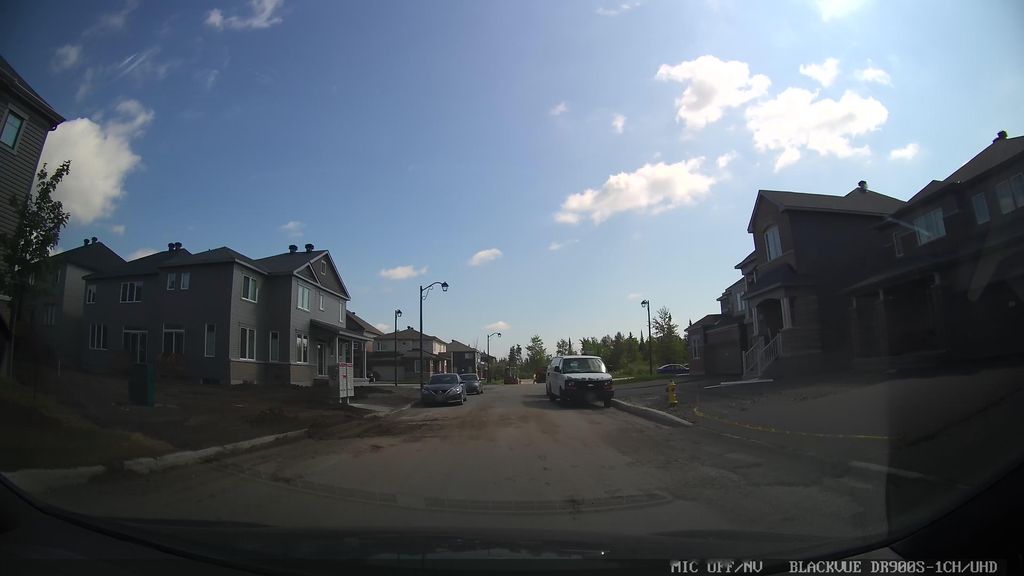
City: ottawa-gatineau